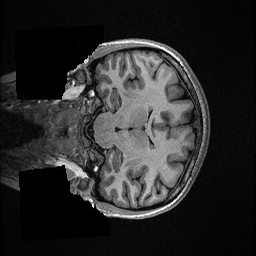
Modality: T1w
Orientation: coronal
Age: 30
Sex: female
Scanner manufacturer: ge
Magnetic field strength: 3 T
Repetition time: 0.006952 s
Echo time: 0.00292 s